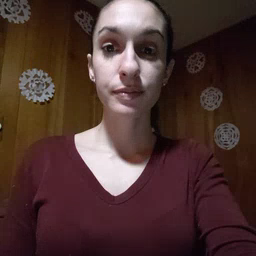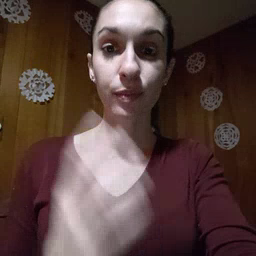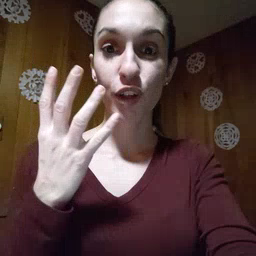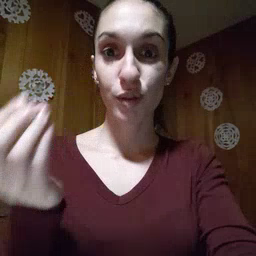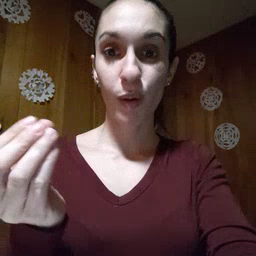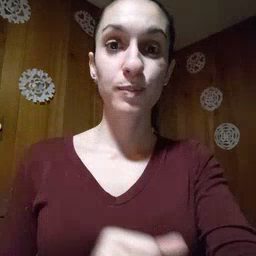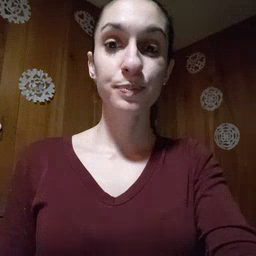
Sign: go